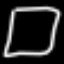
Label: square